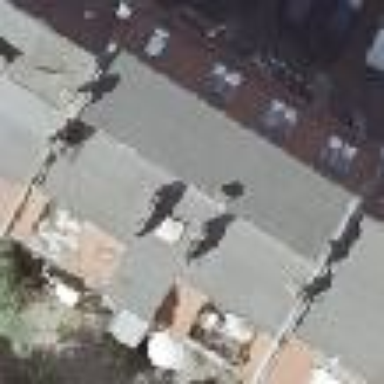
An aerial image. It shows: Residential building with distinctive double saltbox roof shape.